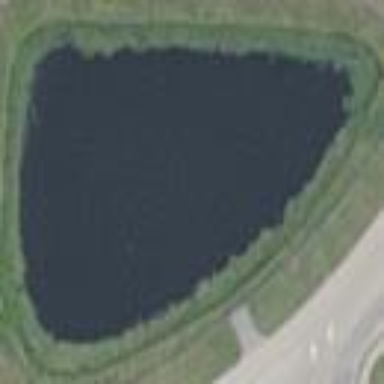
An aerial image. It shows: Serene pond surrounded by nature.